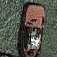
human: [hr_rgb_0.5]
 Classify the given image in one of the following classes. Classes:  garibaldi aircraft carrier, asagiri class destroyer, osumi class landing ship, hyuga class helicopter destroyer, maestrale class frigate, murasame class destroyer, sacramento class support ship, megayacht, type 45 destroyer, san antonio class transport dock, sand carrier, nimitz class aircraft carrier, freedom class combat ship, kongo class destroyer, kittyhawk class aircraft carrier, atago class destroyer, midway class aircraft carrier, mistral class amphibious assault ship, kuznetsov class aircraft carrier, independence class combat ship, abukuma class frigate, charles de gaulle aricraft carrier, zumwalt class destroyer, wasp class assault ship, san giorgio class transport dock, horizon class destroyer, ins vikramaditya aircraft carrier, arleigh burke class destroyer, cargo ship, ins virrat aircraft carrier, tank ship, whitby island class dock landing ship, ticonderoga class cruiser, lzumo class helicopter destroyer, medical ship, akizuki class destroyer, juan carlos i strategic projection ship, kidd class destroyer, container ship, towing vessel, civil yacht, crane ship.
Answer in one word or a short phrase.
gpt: Towing vessel